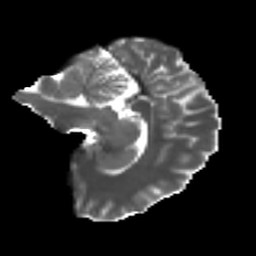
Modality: T2w
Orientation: sagittal
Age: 33
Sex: female
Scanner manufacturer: ge
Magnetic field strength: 3 T
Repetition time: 7.8 s
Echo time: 0.0608 s